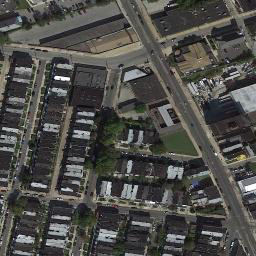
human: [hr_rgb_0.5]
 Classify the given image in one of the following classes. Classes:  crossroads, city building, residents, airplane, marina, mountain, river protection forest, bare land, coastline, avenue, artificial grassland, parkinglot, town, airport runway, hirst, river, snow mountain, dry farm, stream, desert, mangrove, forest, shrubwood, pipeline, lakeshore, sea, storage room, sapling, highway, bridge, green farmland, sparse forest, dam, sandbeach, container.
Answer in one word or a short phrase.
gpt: town